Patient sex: M
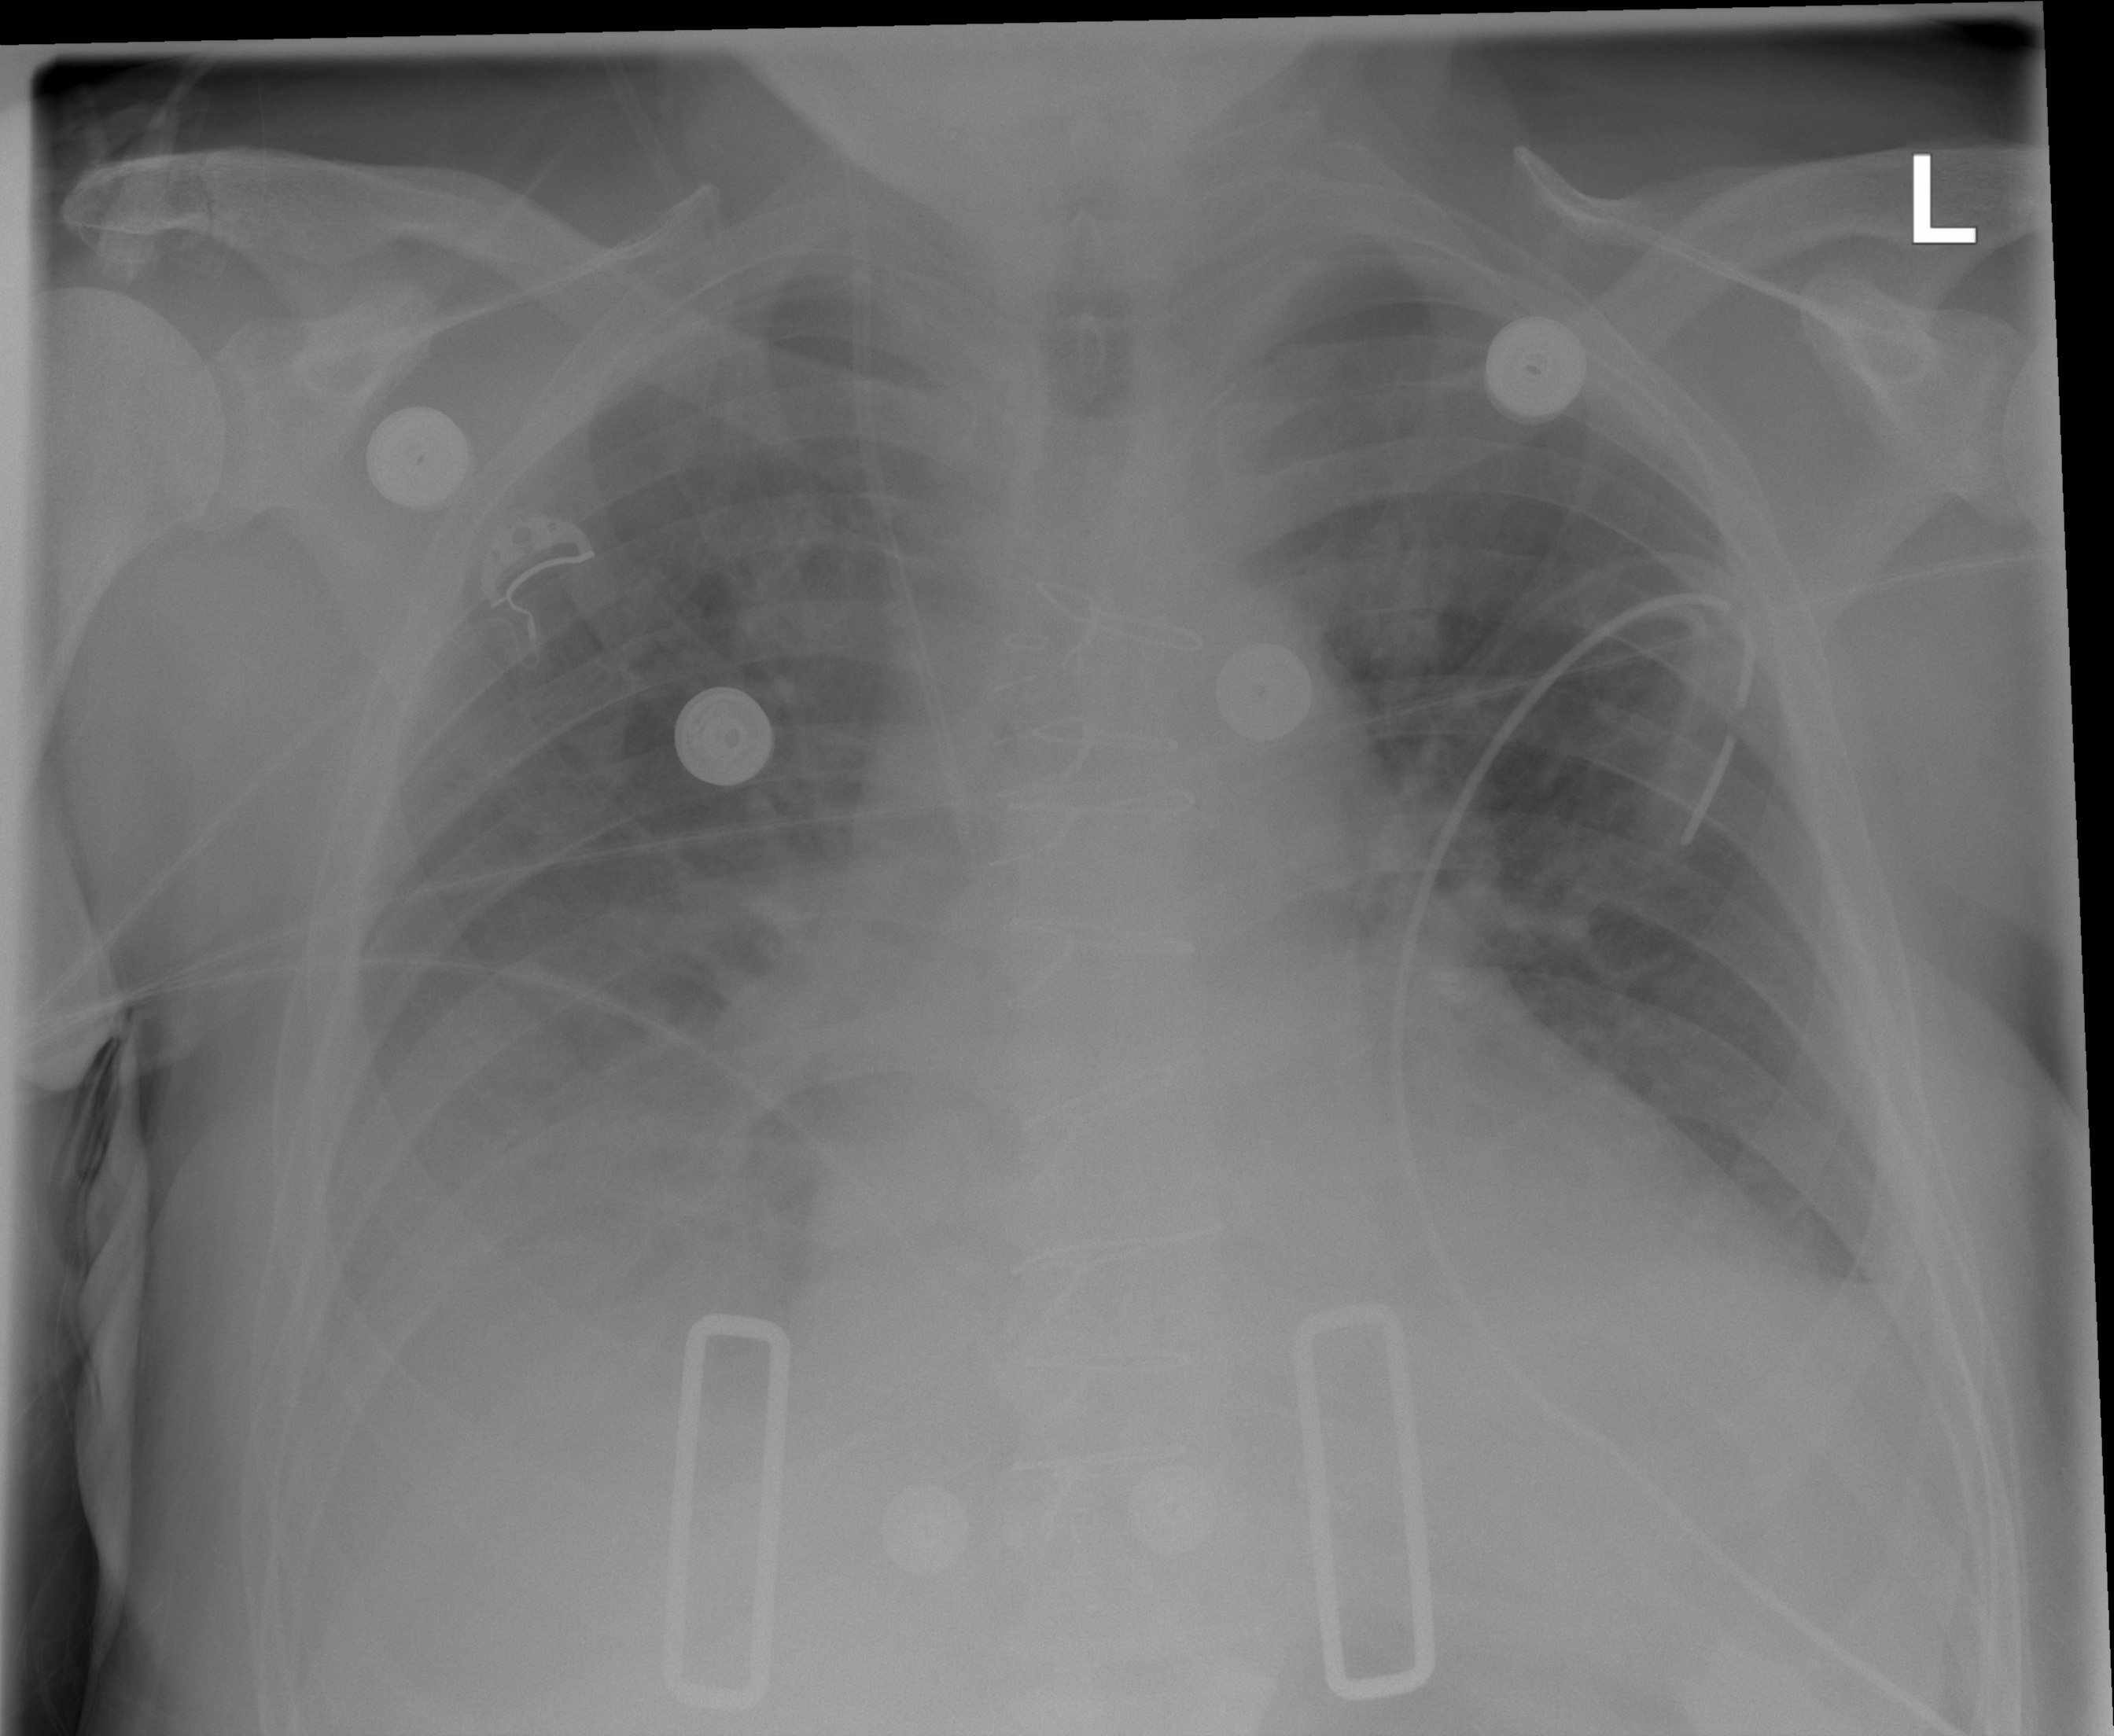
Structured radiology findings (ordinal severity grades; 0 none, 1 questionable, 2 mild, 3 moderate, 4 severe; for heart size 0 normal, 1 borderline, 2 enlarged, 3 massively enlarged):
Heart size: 2
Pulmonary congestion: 2
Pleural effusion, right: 3
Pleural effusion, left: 2
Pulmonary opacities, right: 0
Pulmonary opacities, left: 0
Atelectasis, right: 2
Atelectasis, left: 2